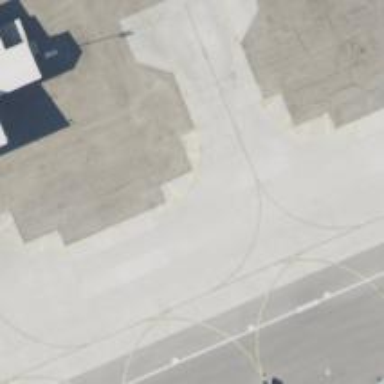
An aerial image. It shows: Image of taxiway at airport.